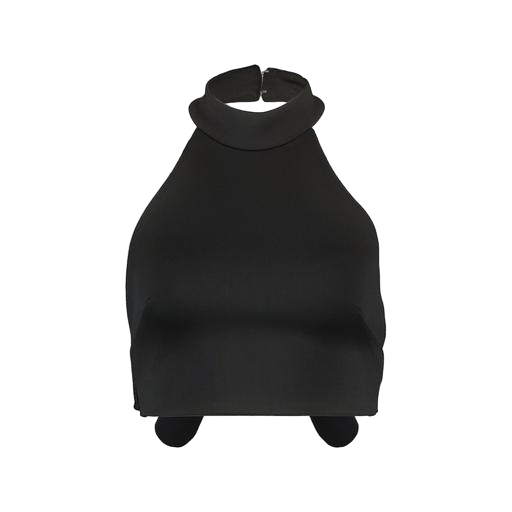
high-neck top, neck top, black high-neck top, white background